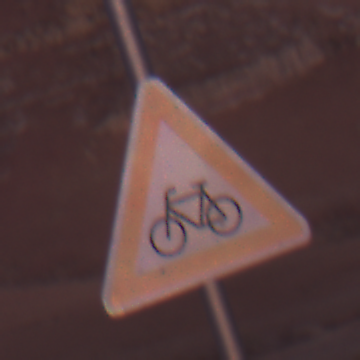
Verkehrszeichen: RadverkehrRechts
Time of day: Dawn
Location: Outdoor (Nature)
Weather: PartlyCloudy
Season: NotSpecified
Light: Natural